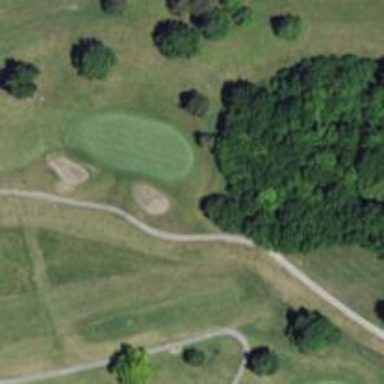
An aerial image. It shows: Golf hole.